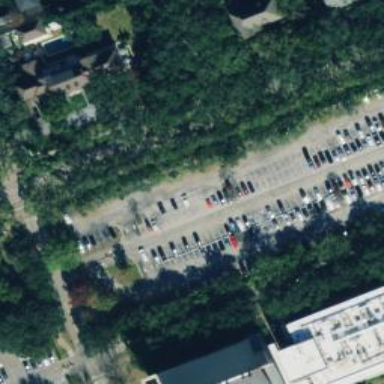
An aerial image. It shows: Parking space.